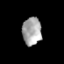
Tissue: prostate
Cell type: T cells
Senescence score: 0.1497
Nuclear area (px): 524
Mean DAPI intensity: 165.435